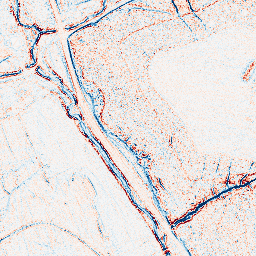
Category: edge_preserving
Decomposition family: bilateral
Decomposition parameters: d: 5
sigma_color: 150
sigma_space: 75
Upsampling method: lanczos
Upsampling parameters: scale: 8
Upsampling scale: 8